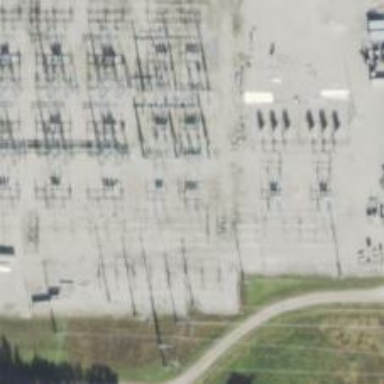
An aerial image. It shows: Switch for power supply.